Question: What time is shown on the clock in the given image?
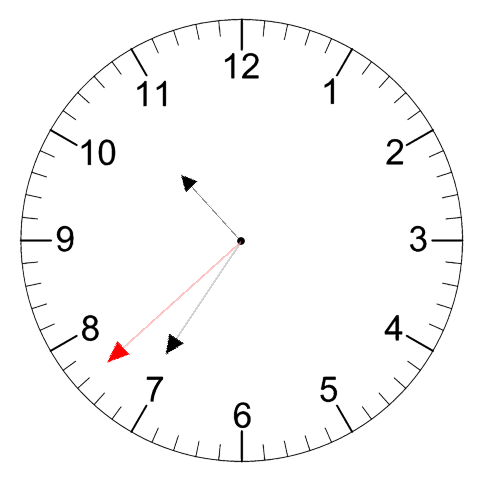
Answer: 10:35:38